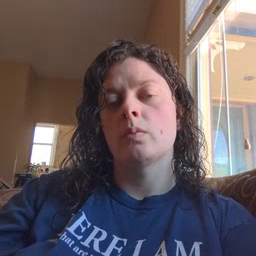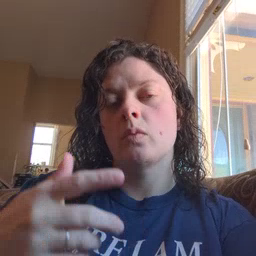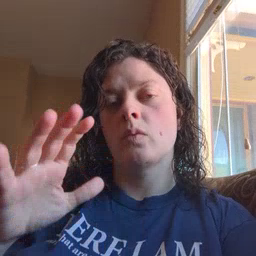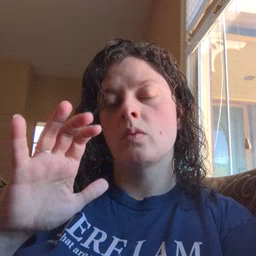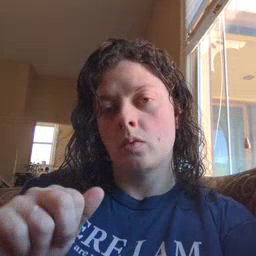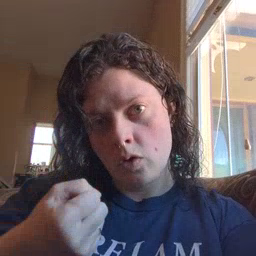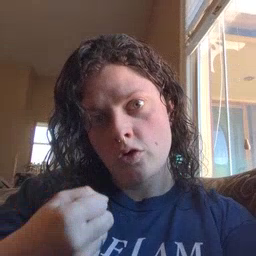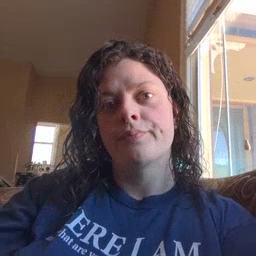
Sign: car